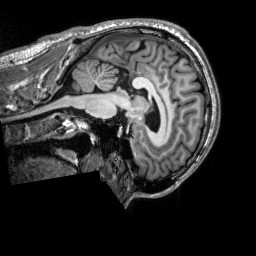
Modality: T1w
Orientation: sagittal
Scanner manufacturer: siemens
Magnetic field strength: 3 T
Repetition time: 2.3 s
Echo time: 0.00302 s